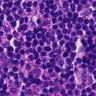
Metastatic tissue present: no